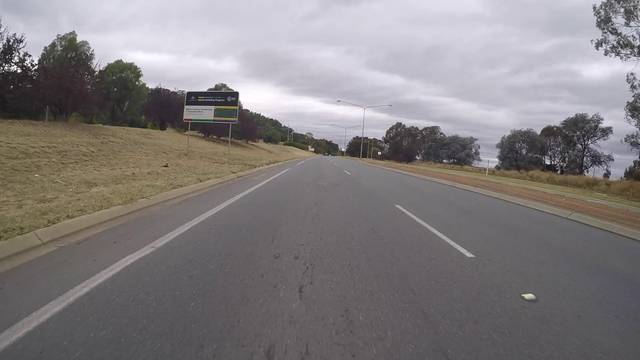
Region: Australia
Coordinates: -35.302, 149.154